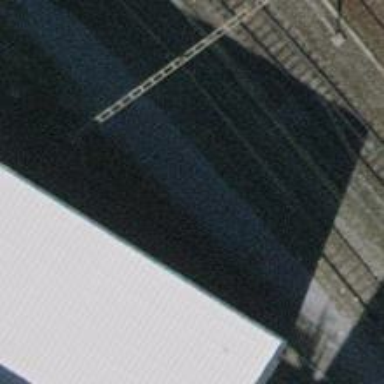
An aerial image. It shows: Abandoned railway yard with one track.